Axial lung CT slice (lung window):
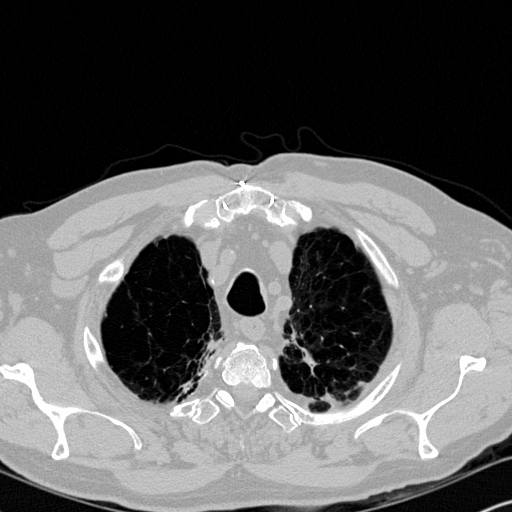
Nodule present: no